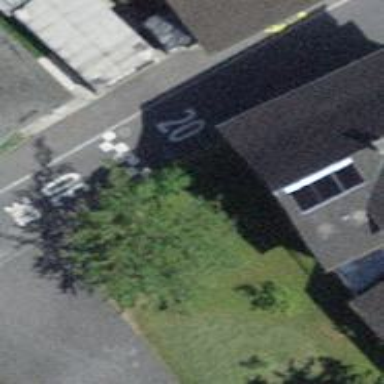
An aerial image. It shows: Asphalt road designated as living street.